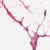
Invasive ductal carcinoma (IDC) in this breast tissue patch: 0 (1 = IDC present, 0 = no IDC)